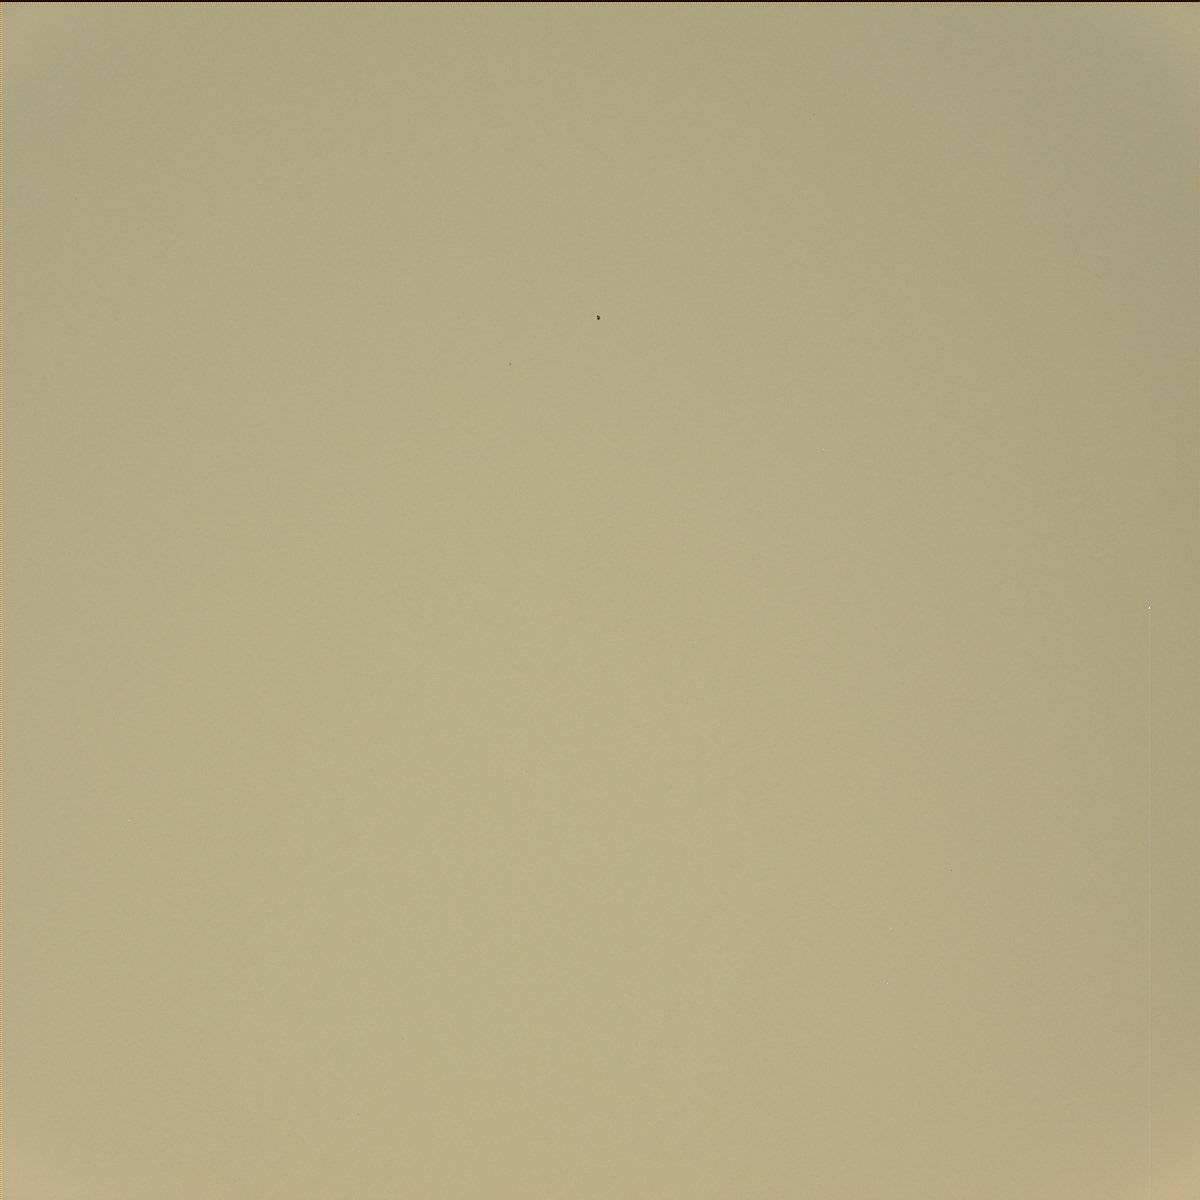
Terrain classes present: Sky